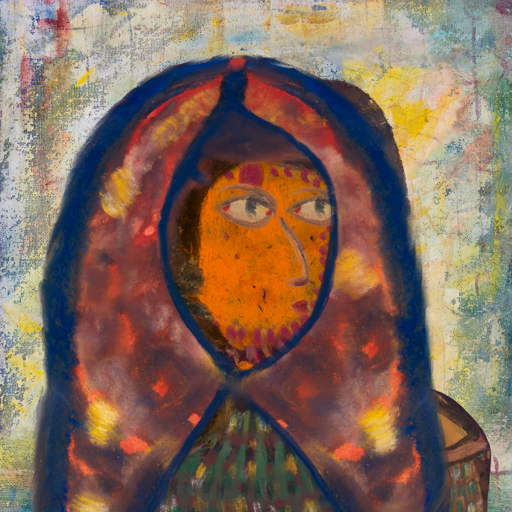
Background: Irani, Head And Neck Side: Doll_w_Hair, Face Side: GypsyMother, Bust: After_Raid, Hair Side: Gypsy_Queen, Head Accessory: Mother_And_Son_Mother_Scarf, Second Necklace: Blank, Necklace: Blank, Baby: Blank